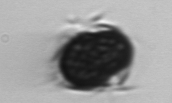
Label: Mesodinium